Platform: macOS
Application: Arc Browser
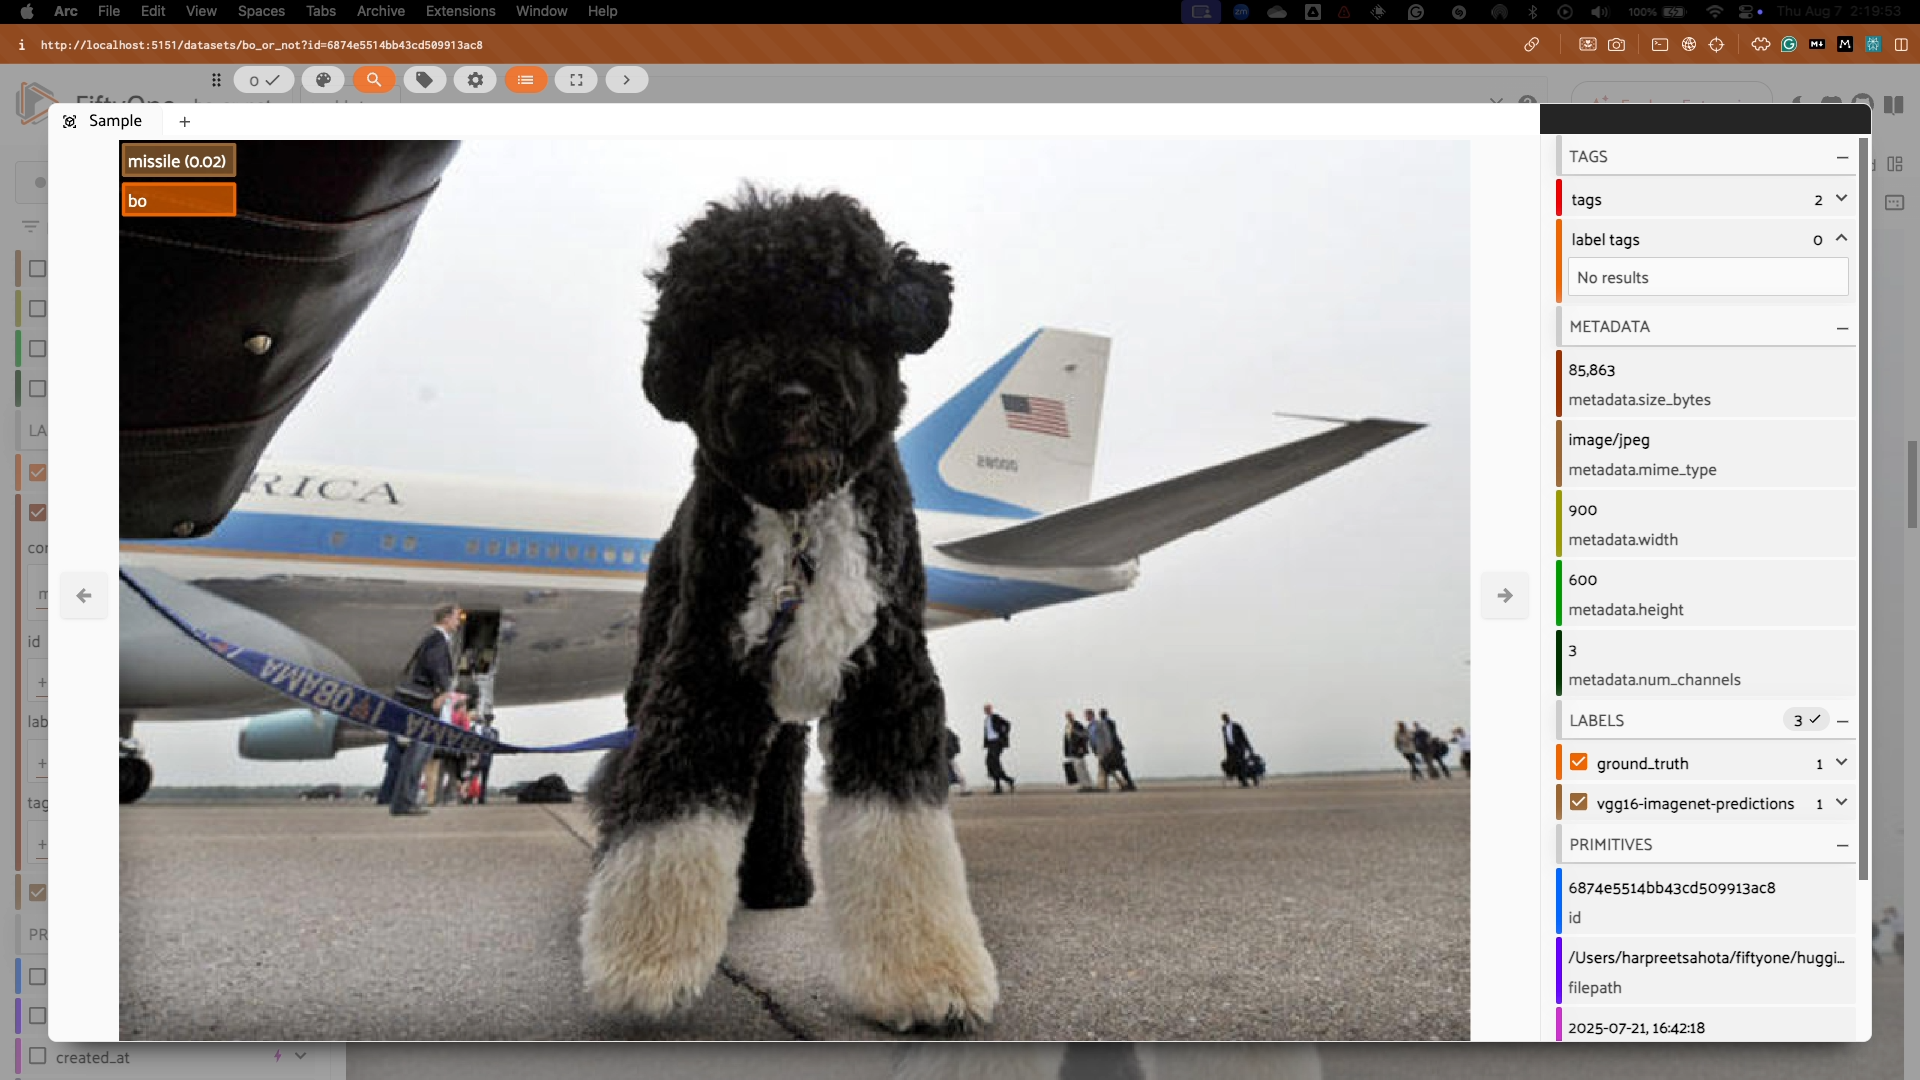
task_description: Locate the metadata group in the sidebar of the sample modal
action_type: hover
element_info: Menu Item
steps_since_start: 1